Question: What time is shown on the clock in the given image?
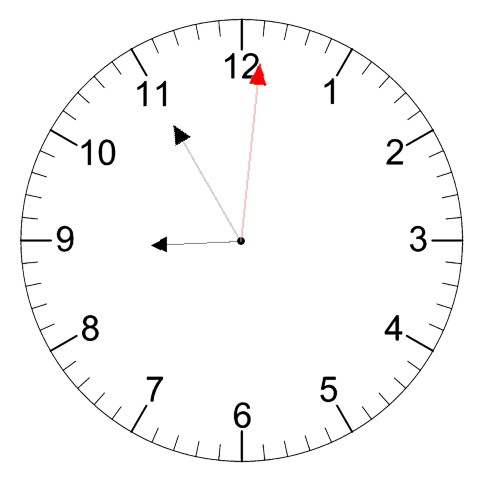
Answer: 08:55:01